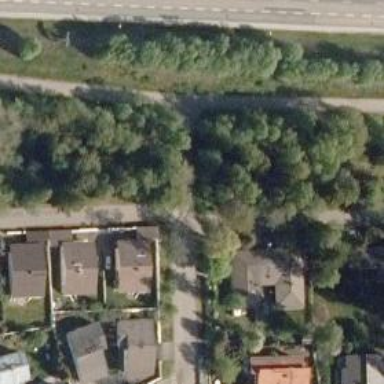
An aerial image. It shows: Asphalt cycleway.